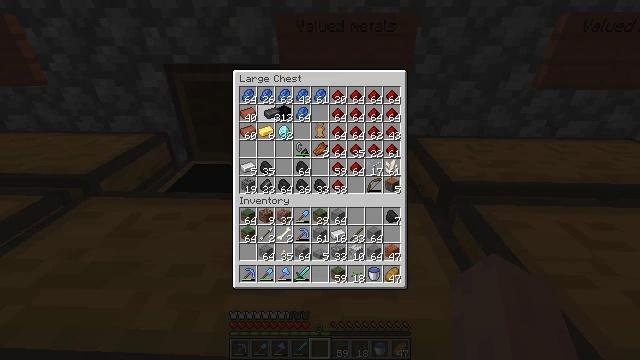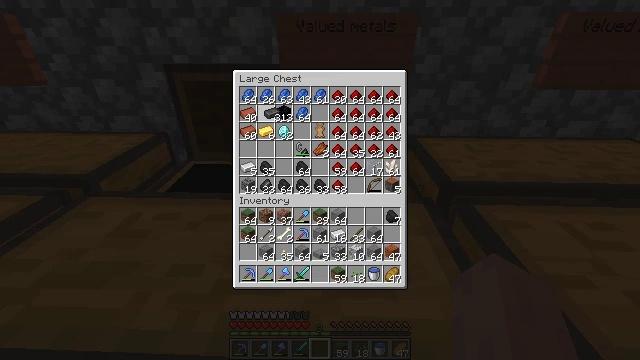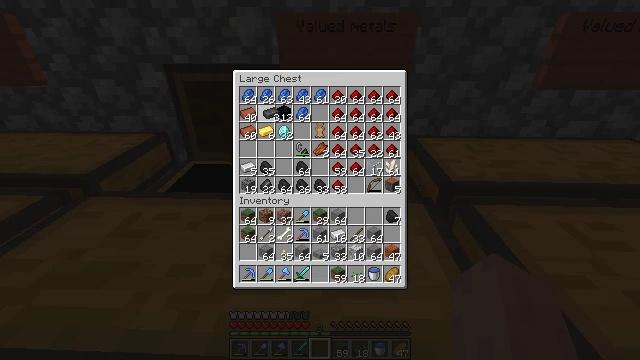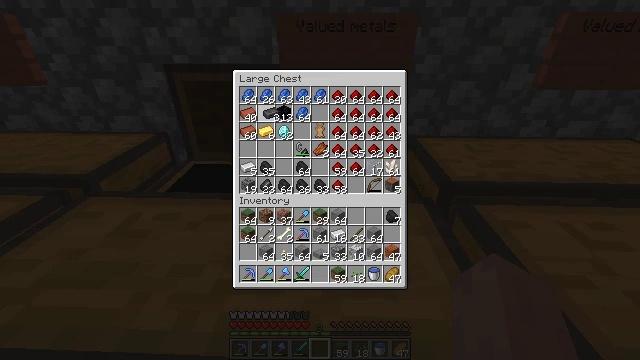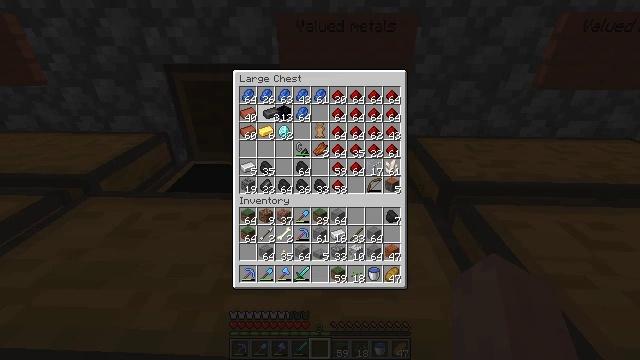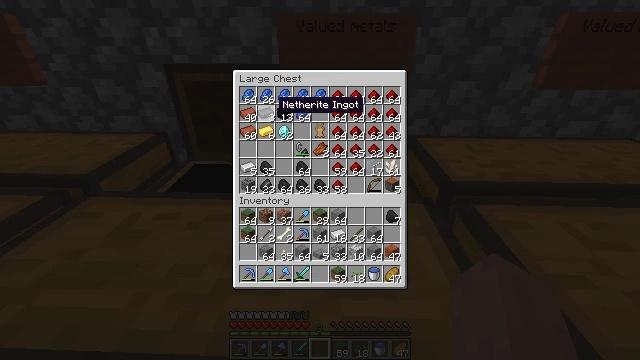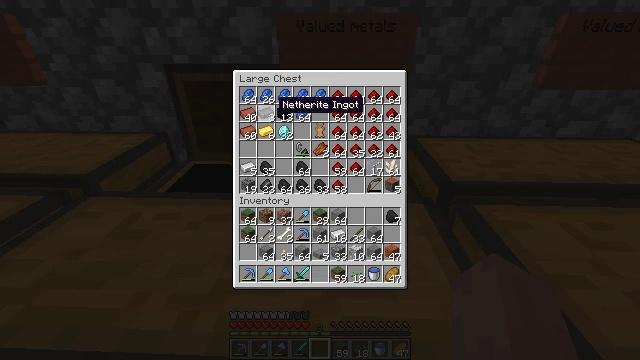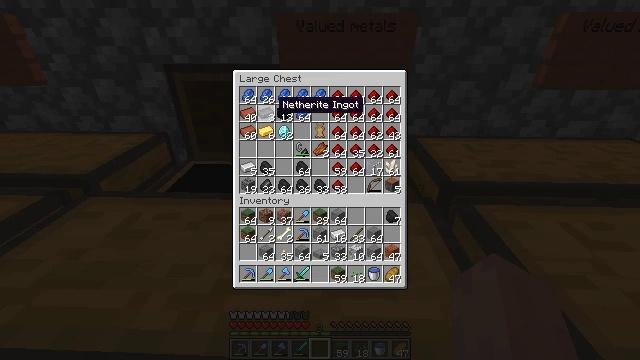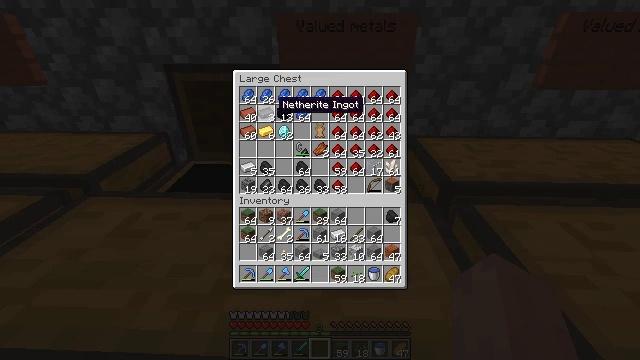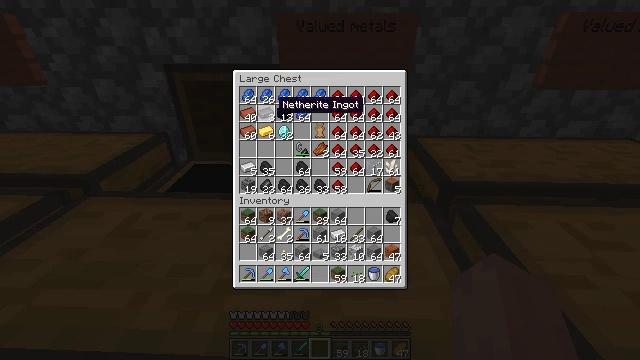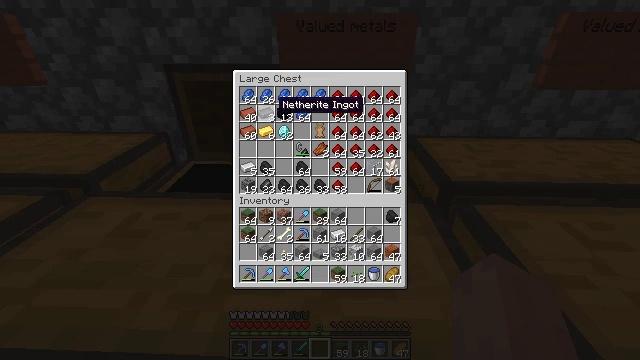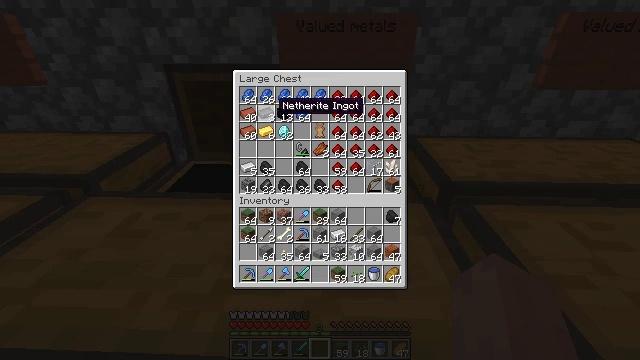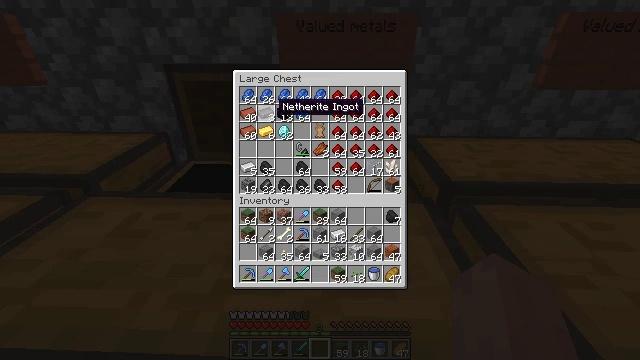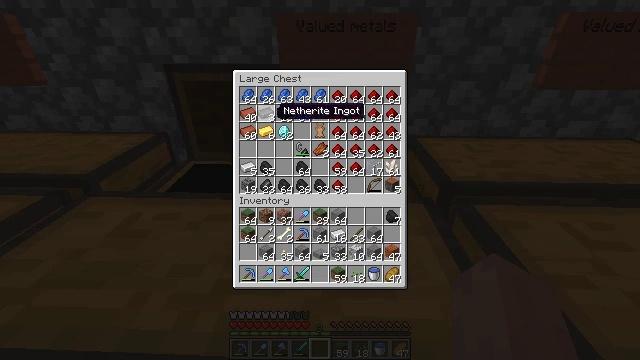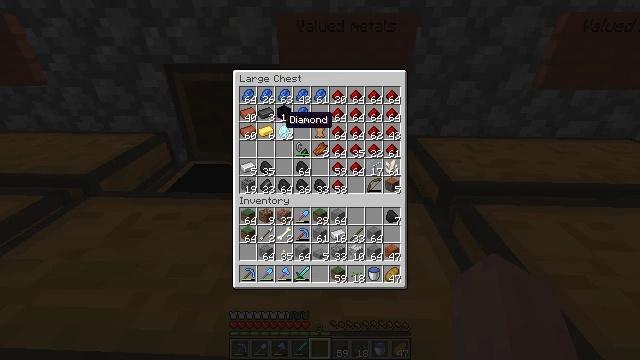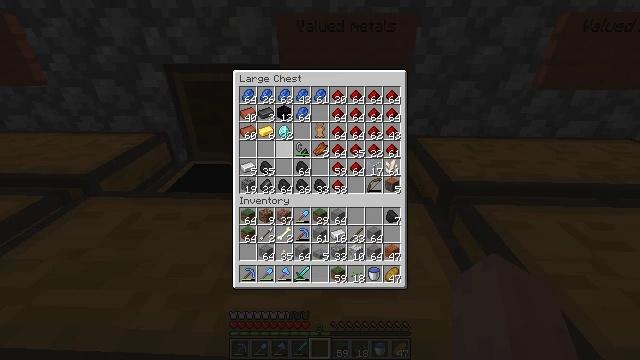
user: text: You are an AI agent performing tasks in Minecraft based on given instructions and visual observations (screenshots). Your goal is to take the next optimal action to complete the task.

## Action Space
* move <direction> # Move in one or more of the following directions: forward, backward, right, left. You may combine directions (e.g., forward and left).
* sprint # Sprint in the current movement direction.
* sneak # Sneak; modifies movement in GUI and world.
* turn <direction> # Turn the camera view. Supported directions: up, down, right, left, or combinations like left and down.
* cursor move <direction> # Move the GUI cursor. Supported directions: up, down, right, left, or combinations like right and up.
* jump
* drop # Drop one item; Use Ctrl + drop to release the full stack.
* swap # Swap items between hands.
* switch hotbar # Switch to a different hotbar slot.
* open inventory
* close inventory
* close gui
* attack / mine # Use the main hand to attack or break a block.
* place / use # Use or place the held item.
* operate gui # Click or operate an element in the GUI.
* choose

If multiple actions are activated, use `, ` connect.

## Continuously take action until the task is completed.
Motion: motion action
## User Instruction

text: Remove a grass block from the inventory.
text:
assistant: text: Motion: no_op
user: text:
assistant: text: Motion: operate gui
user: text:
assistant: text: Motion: operate gui
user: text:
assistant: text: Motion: operate gui
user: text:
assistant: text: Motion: no_op
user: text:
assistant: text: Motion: no_op
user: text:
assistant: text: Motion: no_op
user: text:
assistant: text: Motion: no_op
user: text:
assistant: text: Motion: no_op
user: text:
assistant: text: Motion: no_op
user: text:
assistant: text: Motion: no_op
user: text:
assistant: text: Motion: no_op
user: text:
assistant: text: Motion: no_op
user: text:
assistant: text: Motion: cursor move down
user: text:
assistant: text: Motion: cursor move right and down
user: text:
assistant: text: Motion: cursor move right and down
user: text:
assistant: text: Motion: cursor move down
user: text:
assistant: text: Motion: cursor move down
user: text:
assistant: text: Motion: cursor move down
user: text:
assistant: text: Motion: cursor move down
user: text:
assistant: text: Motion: cursor move down
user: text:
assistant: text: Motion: cursor move down
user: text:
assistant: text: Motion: no_op
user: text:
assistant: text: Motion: no_op
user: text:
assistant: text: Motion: cursor move left and up
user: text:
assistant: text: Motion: cursor move left and up
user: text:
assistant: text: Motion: cursor move up
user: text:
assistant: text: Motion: cursor move up
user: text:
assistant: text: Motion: no_op
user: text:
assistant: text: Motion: no_op